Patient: sex M, age 42
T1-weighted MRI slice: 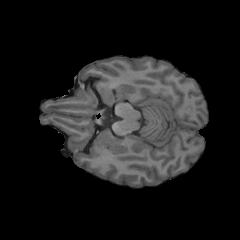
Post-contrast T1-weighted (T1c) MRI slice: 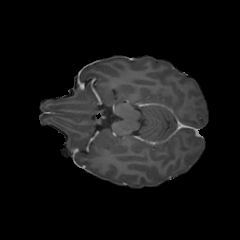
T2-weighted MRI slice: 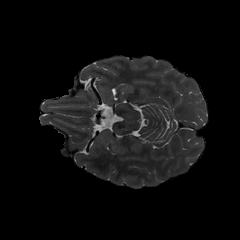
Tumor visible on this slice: no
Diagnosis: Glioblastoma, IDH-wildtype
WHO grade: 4